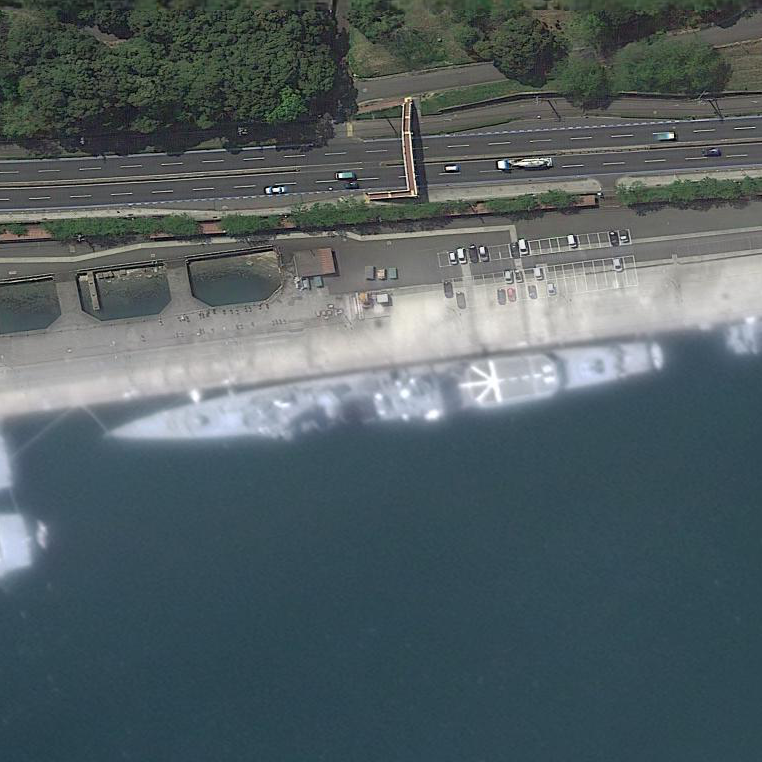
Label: cruiser